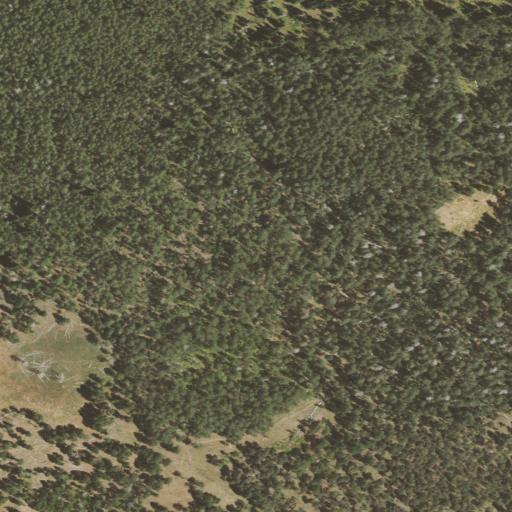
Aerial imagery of ridge(s) in Utah named Wasatch Ridge containing deciduous forest, shrub, mixed forest, and evergreen forest